Question: I am trying to write a macro in Excel to calculate the standard deviation of same text in column A taking the values from column B and giving the results in column C:

I did it manually by putting the equation'=STDEV.S(A2;A3;A4;A16)'for "aaa". But I need to do this automatically because I am doing another calculation and procedures which are completing by macros. Here is my code:
'''
Option Explicit
Sub Main()
CollectArray "A", "D"
DoSum "D", "E", "A", "B"
End Sub
' collect array from a specific column and print it to a new one without duplicates
' params:
' fromColumn - this is the column you need to remove duplicates from
' toColumn - this will reprint the array without the duplicates
Sub CollectArray(fromColumn As String, toColumn As String)
ReDim arr(0) As String
Dim i As Long
For i = 1 To Range(fromColumn & Rows.Count).End(xlUp).Row
arr(UBound(arr)) = Range(fromColumn & i)
ReDim Preserve arr(UBound(arr) + 1)
Next i
ReDim Preserve arr(UBound(arr) - 1)
RemoveDuplicate arr
Range(toColumn & "1:" & toColumn & Range(toColumn & Rows.Count).End(xlUp).Row).ClearContents
For i = LBound(arr) To UBound(arr)
Range(toColumn & i + 1) = arr(i)
Next i
End Sub
' sums up values from one column against the other column
' params:
' fromColumn - this is the column with string to match against
' toColumn - this is where the SUM will be printed to
' originalColumn - this is the original column including duplicate
' valueColumn - this is the column with the values to sum
Private Sub DoSum(fromColumn As String, toColumn As String, originalColumn As String, valueColumn As String)
Range(toColumn & "1:" & toColumn & Range(toColumn & Rows.Count).End(xlUp).Row).ClearContents
Dim i As Long
For i = 1 To Range(fromColumn & Rows.Count).End(xlUp).Row
Range(toColumn & i) = WorksheetFunction.SumIf(Range(originalColumn & ":" & originalColumn), Range(fromColumn & i), Range(valueColumn & ":" & valueColumn))
Next i
End Sub
Private Sub RemoveDuplicate(ByRef StringArray() As String)
Dim lowBound$, UpBound&, A&, B&, cur&, tempArray() As String
If (Not StringArray) = True Then Exit Sub
lowBound = LBound(StringArray): UpBound = UBound(StringArray)
ReDim tempArray(lowBound To UpBound)
cur = lowBound: tempArray(cur) = StringArray(lowBound)
For A = lowBound + 1 To UpBound
For B = lowBound To cur
If LenB(tempArray(B)) = LenB(StringArray(A)) Then
If InStrB(1, StringArray(A), tempArray(B), vbBinaryCompare) = 1 Then Exit For
End If
Next B
If B > cur Then cur = B
tempArray(cur) = StringArray(A)
Next A
ReDim Preserve tempArray(lowBound To cur): StringArray = tempArray
End Sub
'''
It would be nice if someone could please give me an idea or solution. The above code is for calculating the summation of same text values. Is there any way to modify my code to calculate the standard deviation?
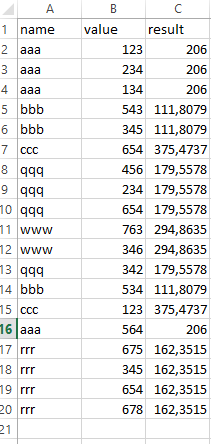
Answer: Here is a formula and VBA route that gives you the 'STDEV.S' for each set of items.
shows the various ranges and results. My input is the same as yours, but I accidentally sorted it at one point so they don't line up.

Some notes
- 'ARRAY''NON-ARRAY'- - 'VBA''ARRAY'
in cell 'D3' is an array formula entered with CTRL+SHIFT+ENTER. That same formula is in 'E3' without the array entry. Both have been copied down to the end of the data.
'''
=STDEV.S(IF(B3=$B$3:$B$21,$C$3:$C$21))
'''
Since it seems you need a VBA version of this, you can use the same formula in VBA and just wrap it in 'Application.Evaluate'. This is pretty much how @Jeeped gets an answer, converting the range to values which meet the criteria.
uses 'Evaluate' to process a formula string built from the ranges given as input.
'''
Public Function STDEV_S_IF(rng_criteria As Range, rng_criterion As Range, rng_values As Range) As Variant
Dim str_frm As String
'formula to reproduce
'=STDEV.S(IF(B3=$B$3:$B$21,$C$3:$C$21))
str_frm = "STDEV.S(IF(" & _
rng_criterion.Address & "=" & _
rng_criteria.Address & "," & _
rng_values.Address & "))"
'if you have more than one sheet, be sure it evalutes in the right context
'or add the sheet name to the references above
'single sheet works fine with just Application.Evaluate
'STDEV_S_IF = Application.Evaluate(str_frm)
STDEV_S_IF = Sheets("Sheet2").Evaluate(str_frm)
End Function
'''
The formula in 'F3' is the VBA UDF of the same formula as above, it is entered as a normal formula (although entering as an array does not affect anything) and is copied down to the end.
'''
=STDEV_S_IF($B$3:$B$21,B3,$C$3:$C$21)
'''
It is worth noting that '.Evaluate' processes this correctly as an array formula. You can compare this against the 'NON-ARRAY' column included in the output. I am not certain how Excel knows to treat it this way. There was previously <URL>. This is tangentially related to that conversation.
And for completeness, here is the test of the 'Sub' side of things. I am running this code in a module with a sheet other than 'Sheet2' active. This emphasizes the ability of using 'Sheets("Sheets2").Evaluate' for a multi-sheet workbook since my 'Range' call is technically misqualified. Console output is included.
'''
Sub test()
Debug.Print STDEV_S_IF(Range("B3:B21"), Range("B3"), Range("C3:C21"))
'correctly returns 206.301357242263
End Sub
'''